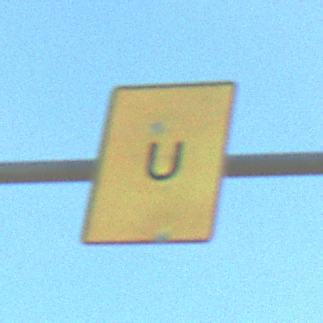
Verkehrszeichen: AnkuendigungOderFortsetzungUmleitungOhnePfeilsymbol
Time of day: MorningAfternoon
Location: Outdoor (Suburban)
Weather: Clear
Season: NotSpecified
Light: Natural